Interaction volume radius: 10 \u00c5
Interaction volume height: 15 \u00c5
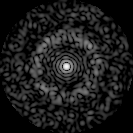
Disorder parameter: 0.8081